Question: Hello I am making a website and I have to put some videos on my website. I have uploaded the videos to daily-motion website and I have successfully linked them to my website. however after you watch the videos it recommends different videos to you so you can watch another video when the original video is finished.
It looks like something like this:
is there way that I can make it stop suggesting videos to me, so when you finish the original video it just asks you to watch it again, instead of giving video suggestions, is there any other website beside YOUTUBE VIMEO and daily motion that I can upload my videos to??
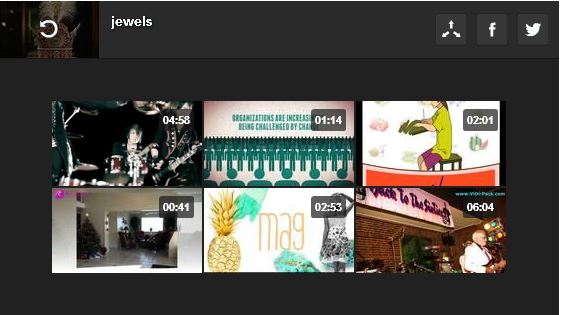
Answer: Not sure about how to stop dailymotion from suggesting other videos, but in terms of alternatives to youtube, vimeo and dailymotion, you could try <URL>.